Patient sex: M
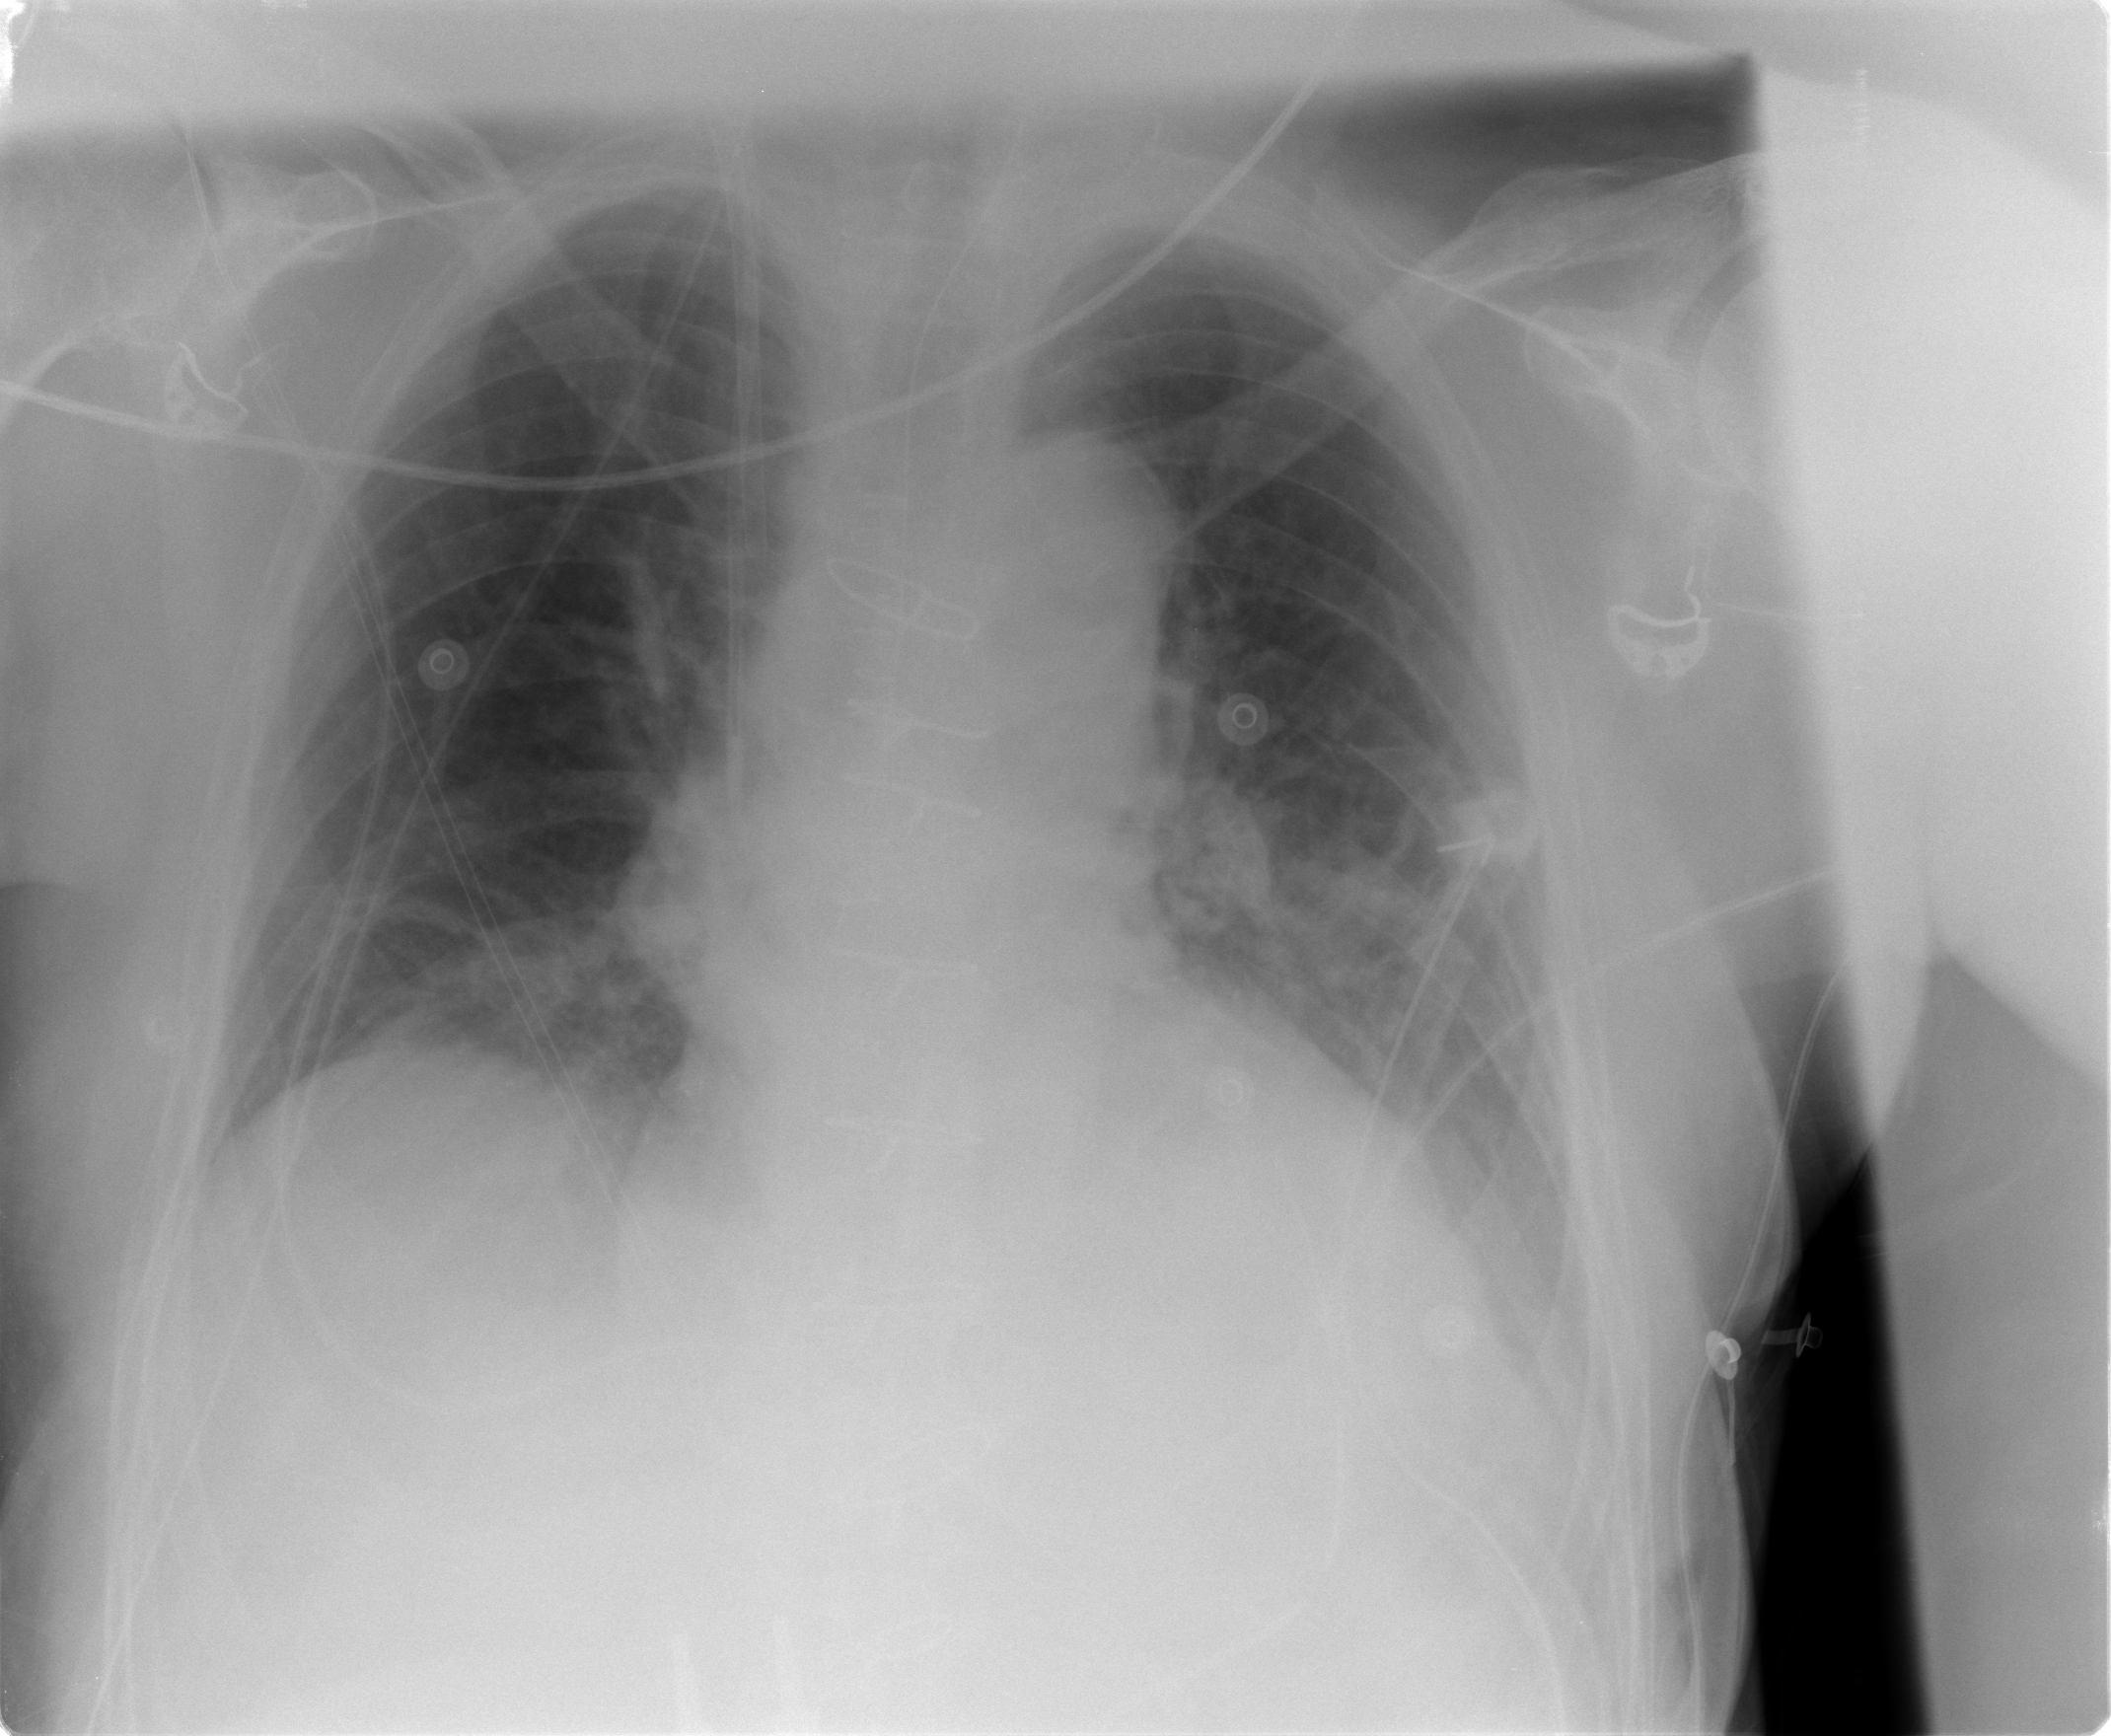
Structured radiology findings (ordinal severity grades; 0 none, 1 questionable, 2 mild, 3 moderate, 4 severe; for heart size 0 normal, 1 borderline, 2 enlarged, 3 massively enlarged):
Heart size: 0
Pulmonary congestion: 0
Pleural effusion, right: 0
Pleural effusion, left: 2
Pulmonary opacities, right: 0
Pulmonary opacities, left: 0
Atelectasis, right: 2
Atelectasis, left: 2